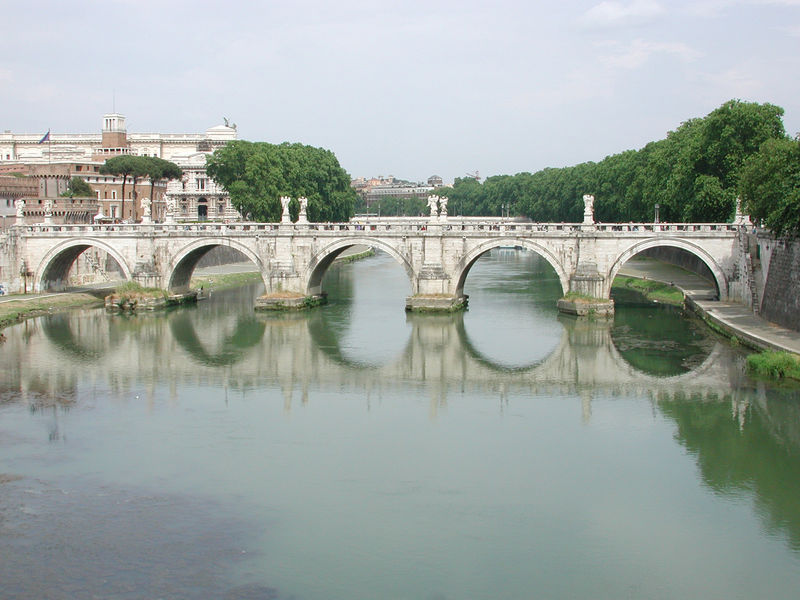
Titel: Engelsbrücke in Rom
Künstler: Giovanni Lorenzo Bernini
Standort: Rom, Engelsbrücke (EU - I - Latium)
Schlagwörter: blau, himmel, wasser, wolken, bäume, fluss, grün, stadt, ufer, fenster, pfeiler, weiss, gebäude, schloss, weg, architektur, stein, steine, häuser, spiegelung, brücke, flach, turm, engel, skulptur, bogen, italien, süden, fahne, flagge, mauer, allee, figuren, seine, kuppel, promenade, arch, arches, architecture, blue, columns, red, white, france, gray, green, old, windows, mirror, reflection, brown, baumkronen, foto, fotografie, bögen, balustrade, rom, skulpturen, statuen, silver, romantisch, antik, angels, cloud, clouds, greek, sky, stone, tree, building, house, lake, landscape, nature, water, horizon, reflections, tower, trees, etagen, grass, river, bushes, path, breit, color, shadow, putti, birds, photo, statue, flag, römisch, bridge, town, tiber, city, friedlich, steinblöcke, brick, bridges, buildings, venice, britain, walk, statues, bush, calm, aquaduct, bank, structure, engelsburg, photograph, europe, concrete, tuerme, european, walkway, canal, waterway, masonry, clear, mausoleum, greem, banister, pathways, pave, buildlings, hadrian, rees, stonework, picturisque, prettty, hadrians, sidewalks, sien, brücker am tieber, brücke am tieber